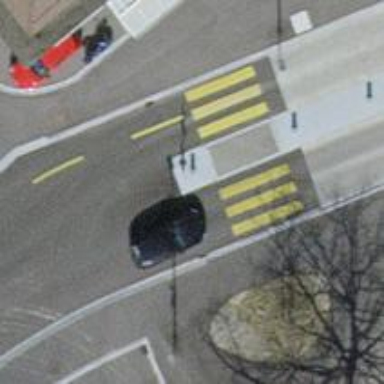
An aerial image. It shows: Marked zebra crossing with island in the middle.